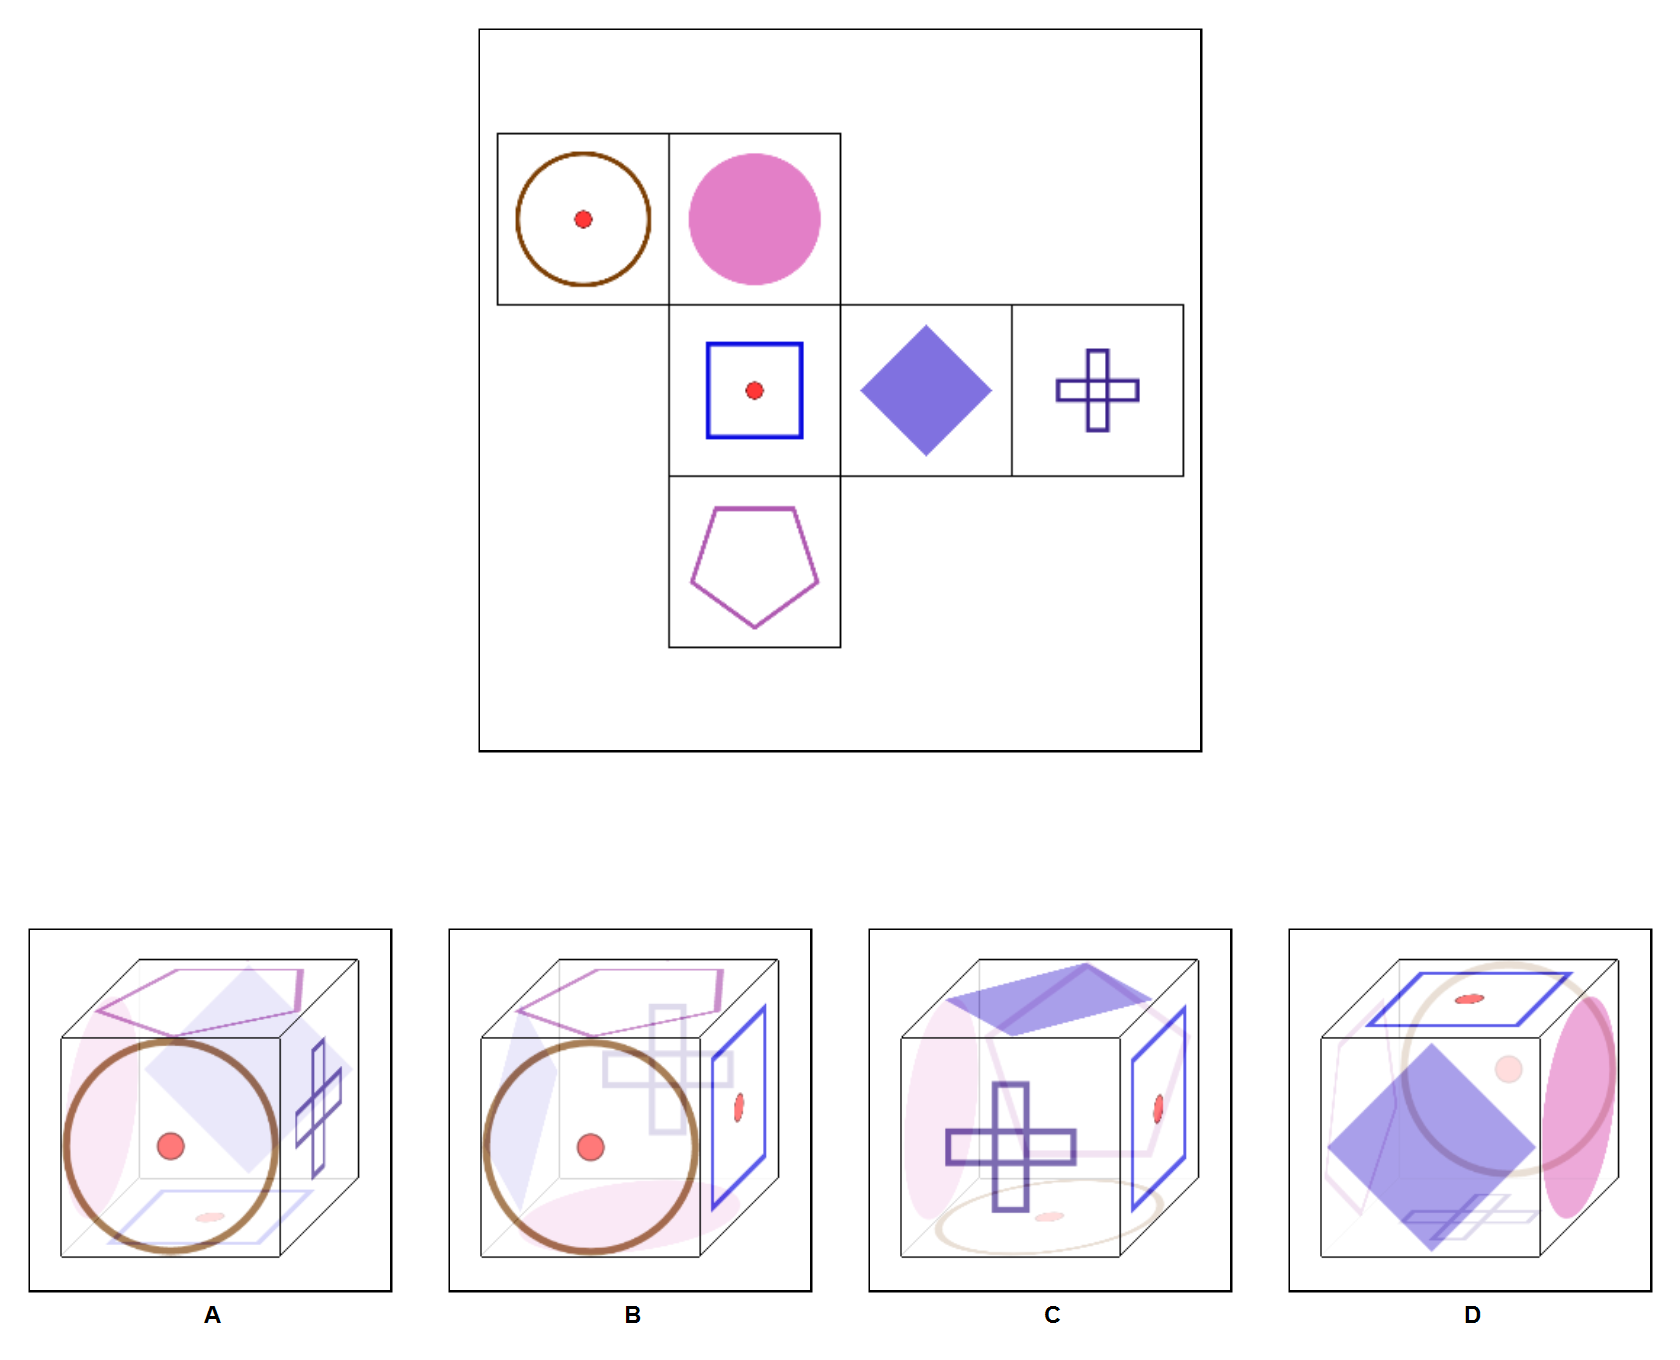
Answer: D